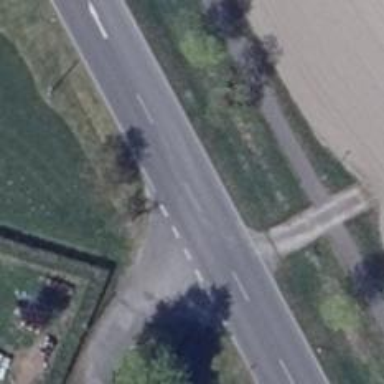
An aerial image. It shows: Asphalt road classified as primary highway.